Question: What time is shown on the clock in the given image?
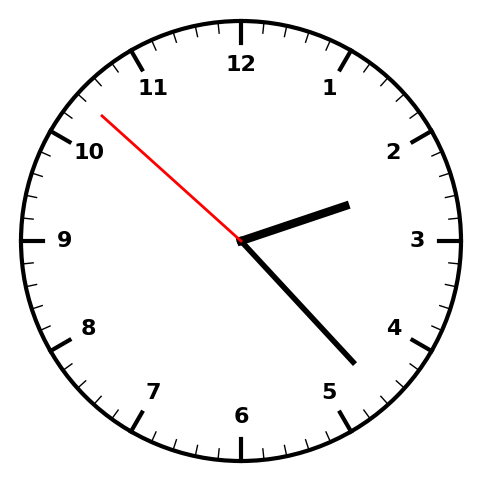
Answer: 02:22:52